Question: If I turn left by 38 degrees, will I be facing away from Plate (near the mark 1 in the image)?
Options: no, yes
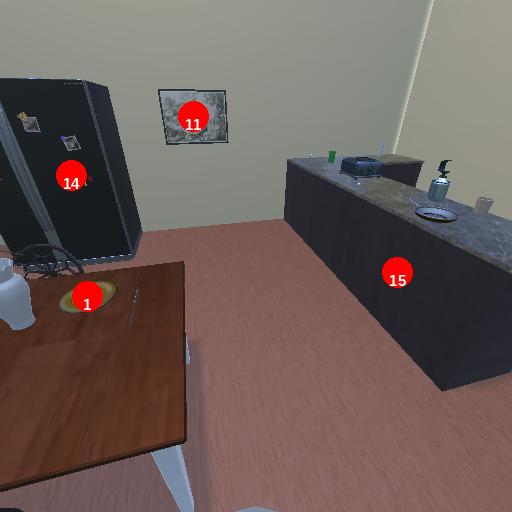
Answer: no